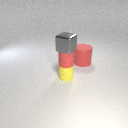
small yellow rubber cylinder below small red rubber cylinder